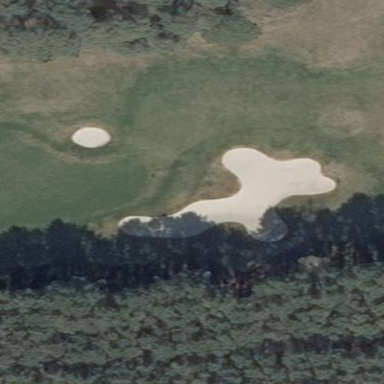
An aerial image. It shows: Sandy area is golf bunker.